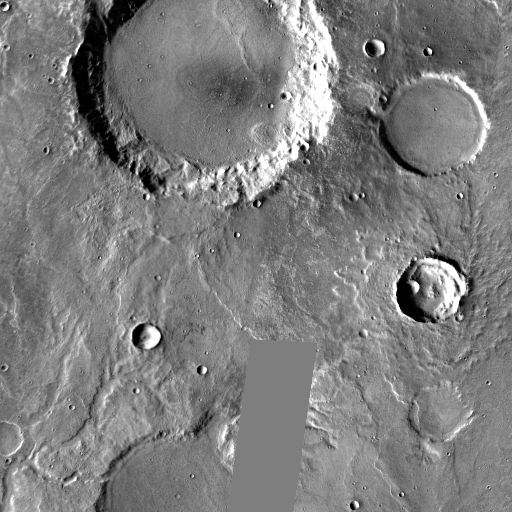
Crater classes present: Background, Other, Layered, Buried